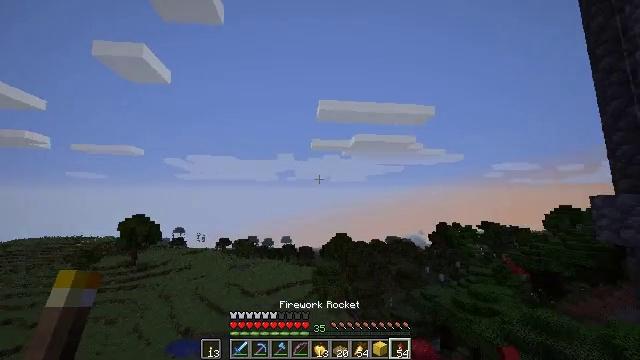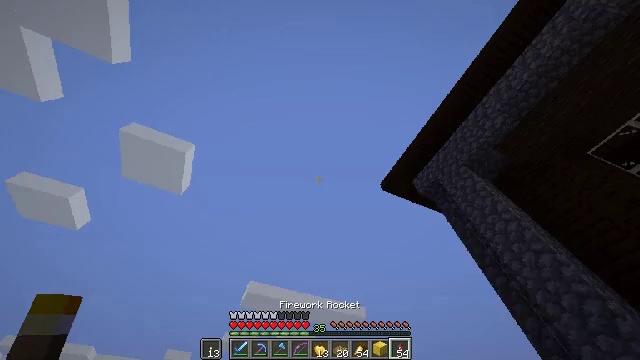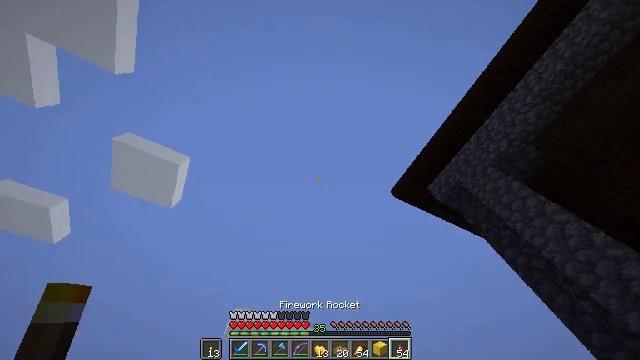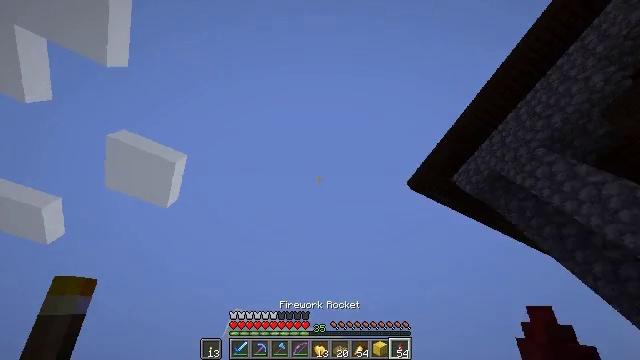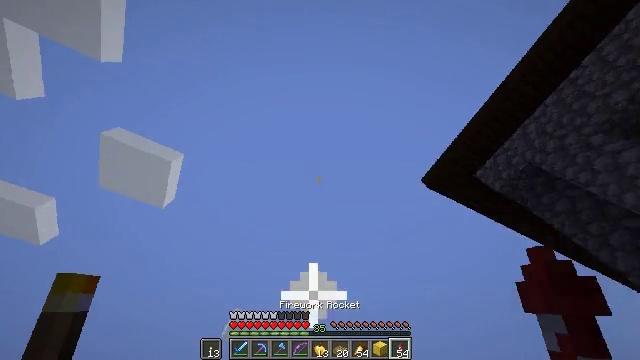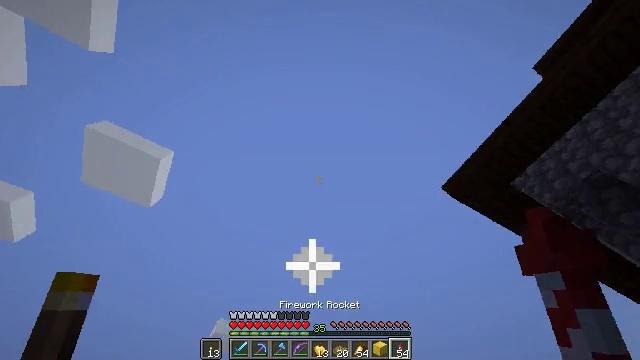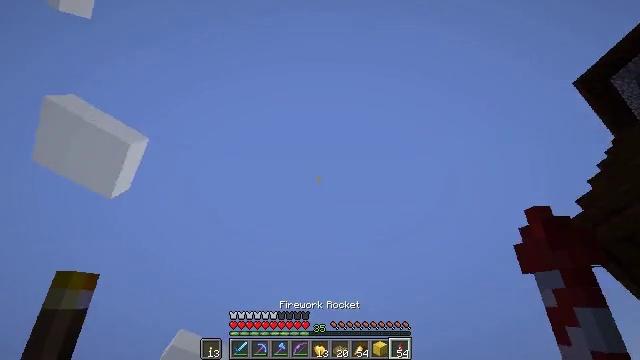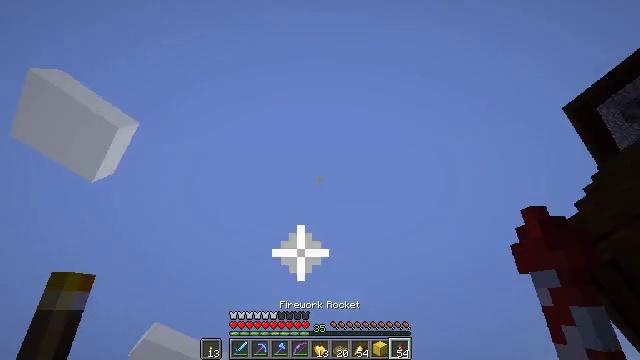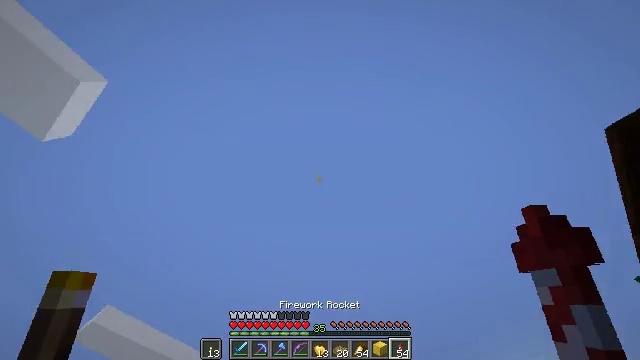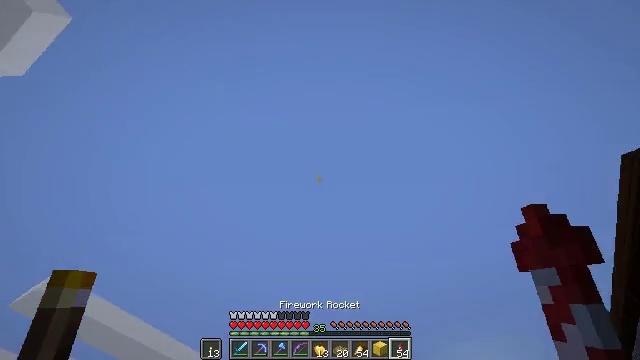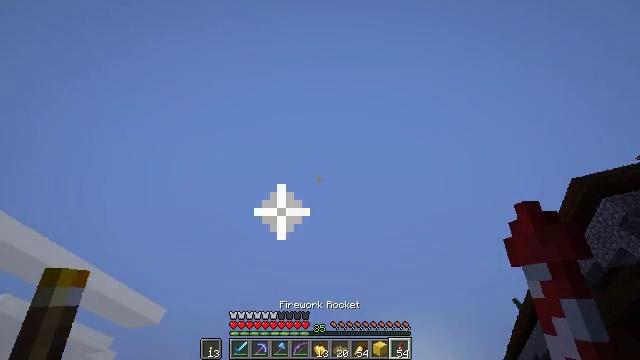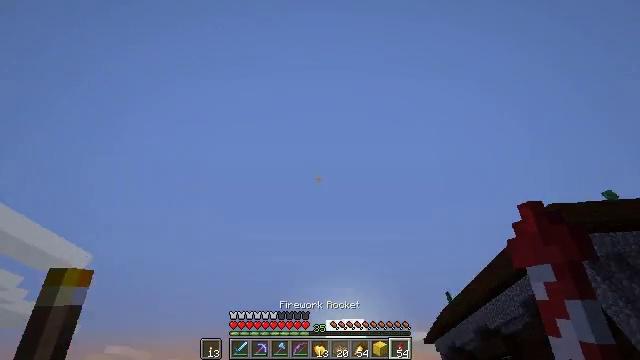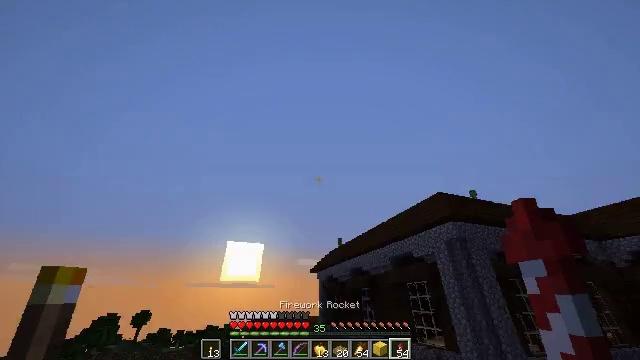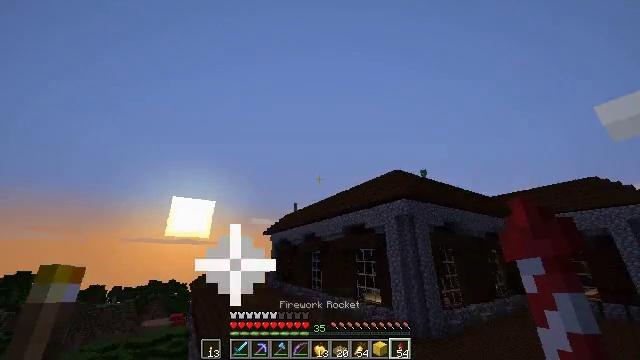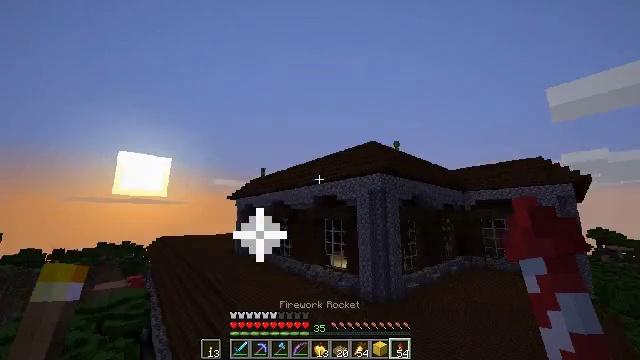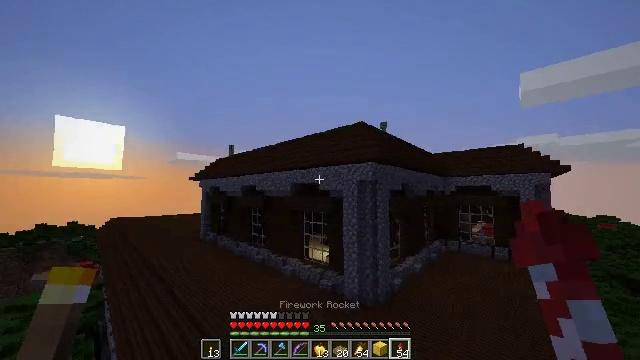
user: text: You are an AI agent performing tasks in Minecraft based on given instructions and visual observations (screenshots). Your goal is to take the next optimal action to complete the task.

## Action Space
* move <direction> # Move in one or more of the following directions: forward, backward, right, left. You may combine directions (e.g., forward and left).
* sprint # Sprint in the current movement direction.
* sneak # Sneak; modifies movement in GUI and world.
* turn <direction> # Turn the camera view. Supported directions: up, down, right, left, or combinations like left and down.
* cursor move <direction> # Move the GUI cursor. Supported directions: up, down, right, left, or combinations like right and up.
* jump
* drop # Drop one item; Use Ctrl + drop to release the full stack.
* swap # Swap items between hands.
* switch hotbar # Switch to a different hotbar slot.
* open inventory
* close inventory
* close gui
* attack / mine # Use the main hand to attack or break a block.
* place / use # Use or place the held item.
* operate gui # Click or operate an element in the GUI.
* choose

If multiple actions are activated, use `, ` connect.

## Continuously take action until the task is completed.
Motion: motion action
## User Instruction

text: Shatter the glass pane with a tool.
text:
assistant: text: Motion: move forward, sprint, turn right and up, jump
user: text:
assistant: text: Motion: move forward, sprint, turn right and up, jump
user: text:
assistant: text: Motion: move forward, sprint, jump
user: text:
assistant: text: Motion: move forward, sprint, jump
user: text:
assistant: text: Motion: move forward, sprint, turn right and up, jump
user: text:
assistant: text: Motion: move forward, sprint, turn right and up, jump
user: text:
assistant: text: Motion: move forward, sprint, turn right, jump
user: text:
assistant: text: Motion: move forward, sprint, turn right and down, jump
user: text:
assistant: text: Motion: move forward, sprint, turn right and down, jump
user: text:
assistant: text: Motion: move forward, sprint, turn right and down, jump
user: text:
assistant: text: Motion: move forward, sprint, turn right and down, jump
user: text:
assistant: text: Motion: move forward, sprint, turn right and down, jump
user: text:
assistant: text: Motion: move forward, sprint, turn right and down, jump
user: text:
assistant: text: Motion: move forward, sprint, turn right and down, jump
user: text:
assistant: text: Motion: move forward, sprint, turn right and down, jump
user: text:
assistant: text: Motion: move forward, sprint, turn right and down, jump
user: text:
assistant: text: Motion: move forward, sprint, turn left and up, jump
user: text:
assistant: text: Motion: move forward, sprint, jump
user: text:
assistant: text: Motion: move forward, sprint, jump
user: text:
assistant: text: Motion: move forward, sprint, jump
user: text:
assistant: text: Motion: move forward, sprint, turn right, jump
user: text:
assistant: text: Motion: move forward, sprint, turn left and up, jump
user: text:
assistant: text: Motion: move forward, sprint, turn left, jump
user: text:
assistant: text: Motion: move forward, sprint, turn left, jump
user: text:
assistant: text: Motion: move forward, sprint, turn left and down, jump
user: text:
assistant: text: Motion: move forward, sprint, turn left and down, jump
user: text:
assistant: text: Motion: move forward, sprint, turn down, jump
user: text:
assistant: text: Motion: move forward, sprint, jump
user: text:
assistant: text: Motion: move forward, sprint, turn down, jump
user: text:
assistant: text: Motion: move forward, sprint, turn right and down, jump